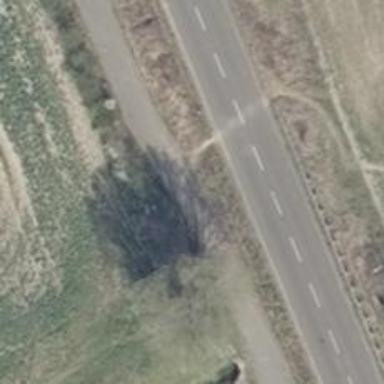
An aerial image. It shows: Asphalt path with excellent visible sidewalk.